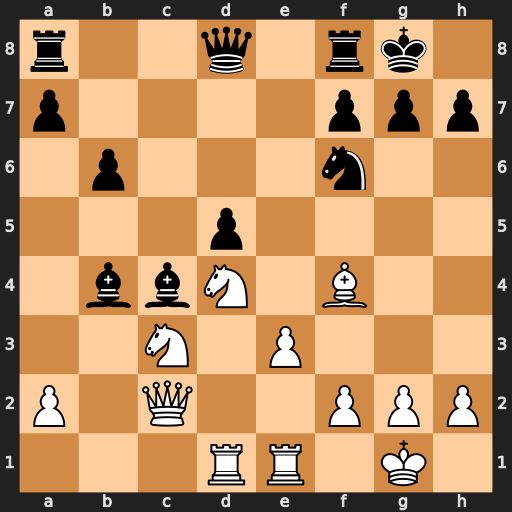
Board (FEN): r2q1rk1/p4ppp/1p3n2/3p4/1bbN1B2/2N1P3/P1Q2PPP/3RR1K1
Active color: w
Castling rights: -
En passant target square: -
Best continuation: Nc6 Bxc3 Nxd8